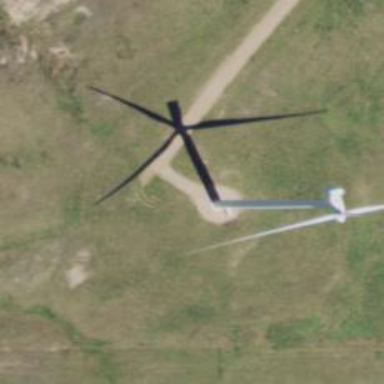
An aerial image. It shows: Wind generator in the form of horizontal axis wind turbine.